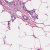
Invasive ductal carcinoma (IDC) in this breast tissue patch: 1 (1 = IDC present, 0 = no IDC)